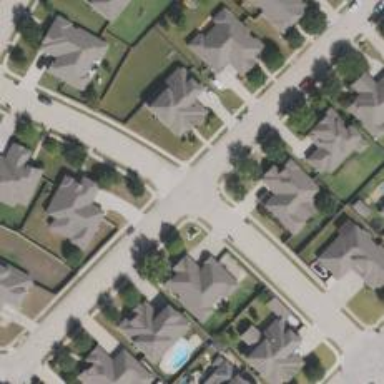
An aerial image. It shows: Residential road.